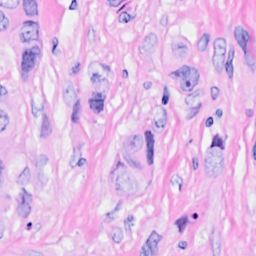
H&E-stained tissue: Breast